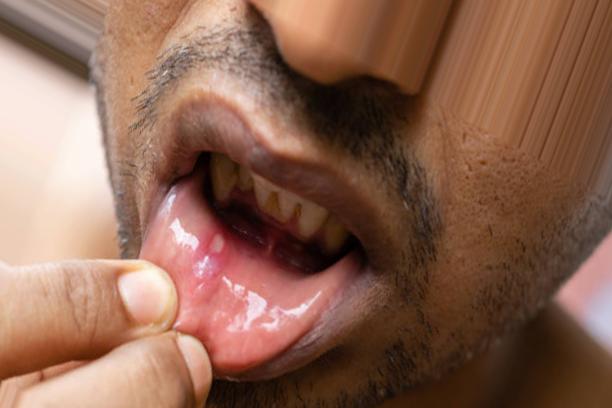
Condition: Mouth Ulcer